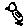
Label: bird